Question: I am trying to query my database to get all the dates which has 'child number > 7'
'''
this.extra = function() {
refer = ref.child(slot);
refer.orderByChild('number')
.startAt('7')
.once('value')
.then(function (snapshot) {
console.log(snapshot.key());
});
}
'''
But am getting null results, any idea why?

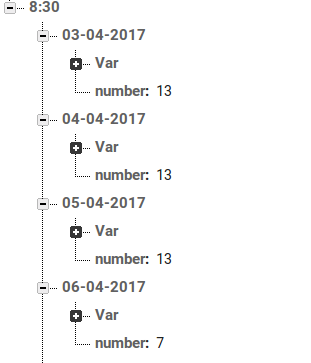
Answer: You're passing in ''7'' (with quotes) but have the value stored as '7' (without quotes). This means that you're comparing strings and numbers, which will not work.
Instead use this:
'''
ref.child(slot)
.orderByChild('number')
.startAt(7)
...
'''